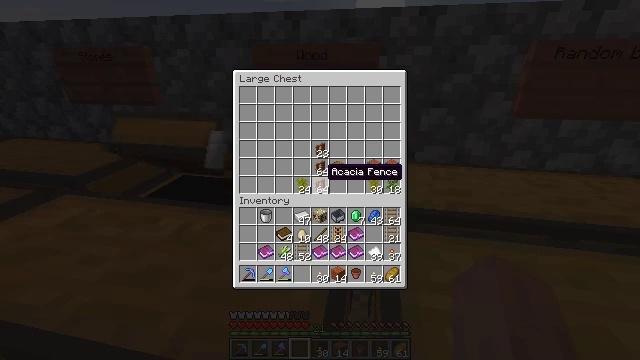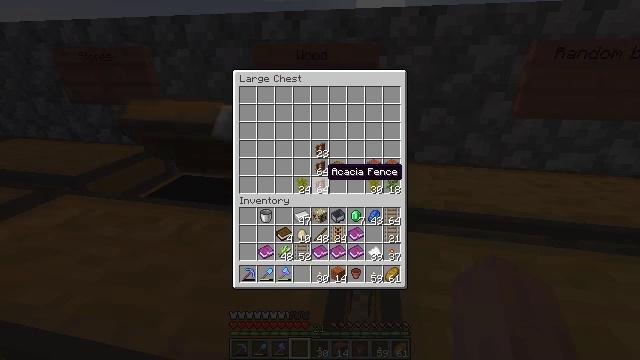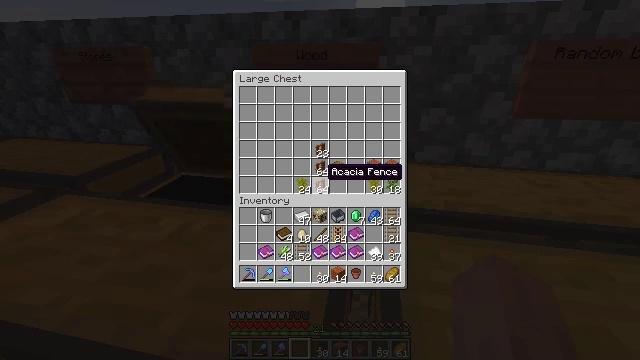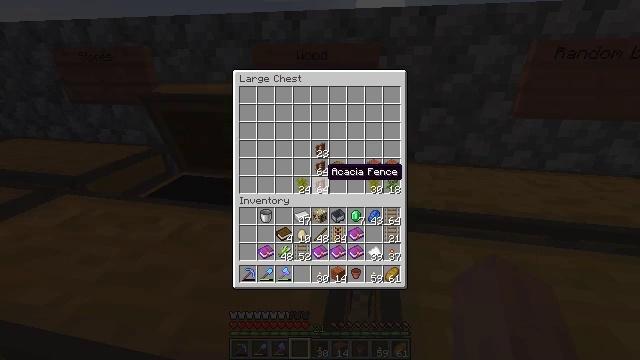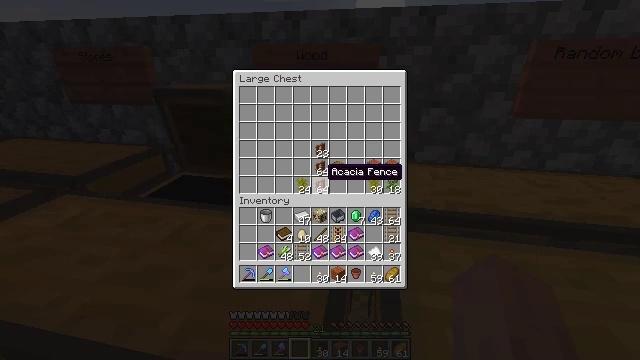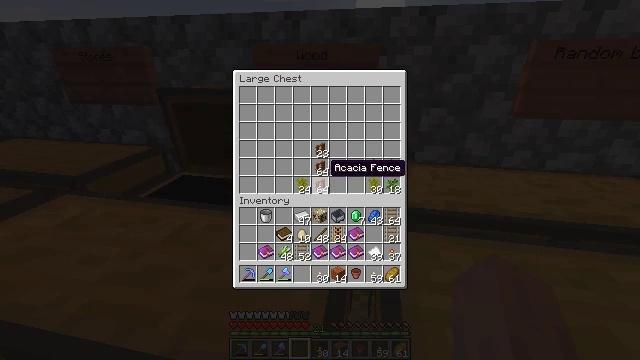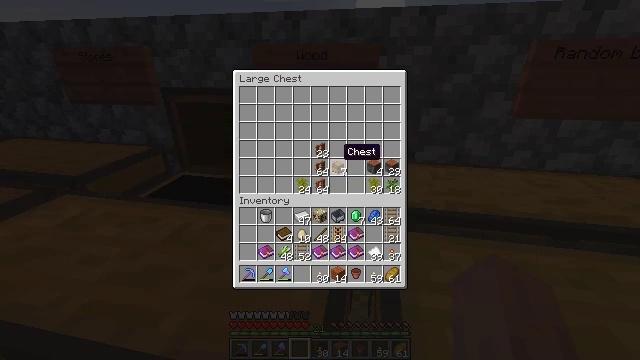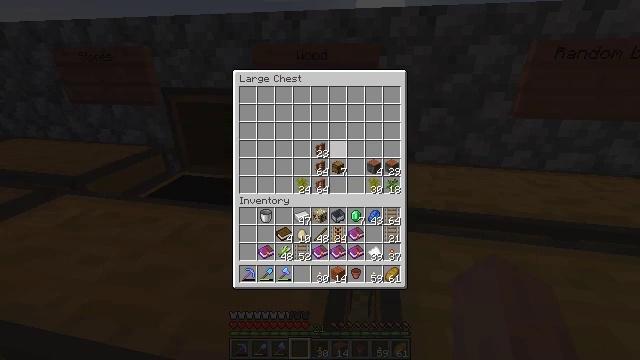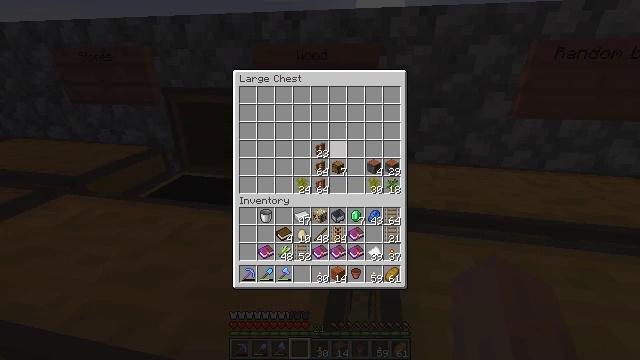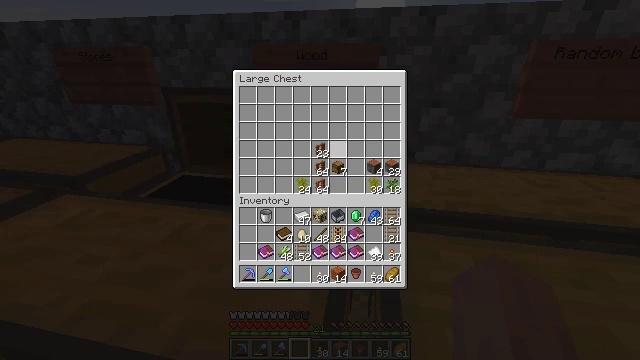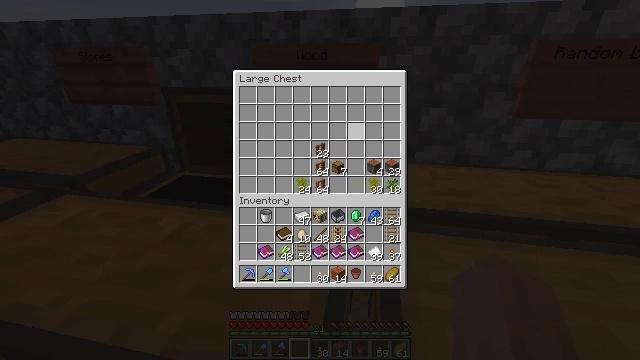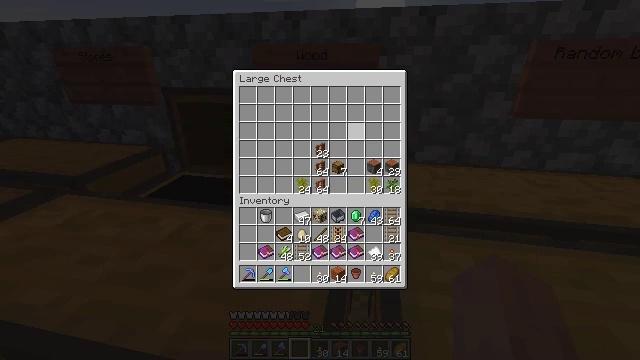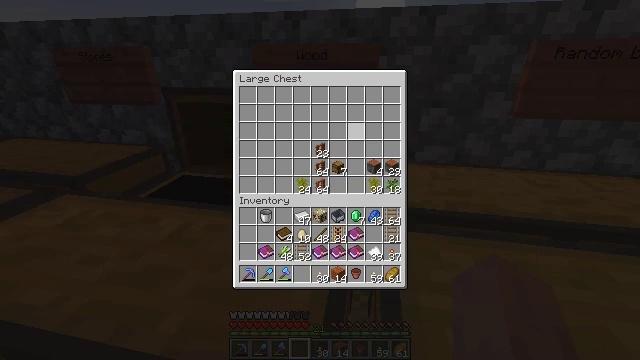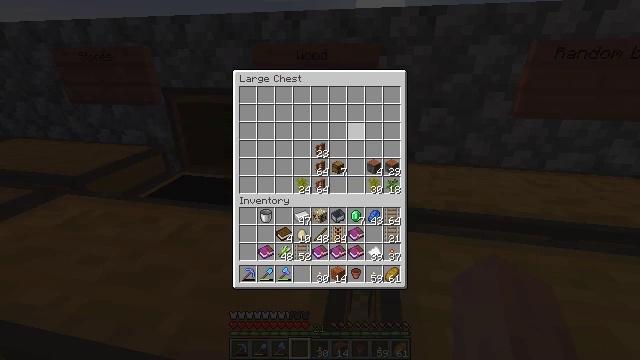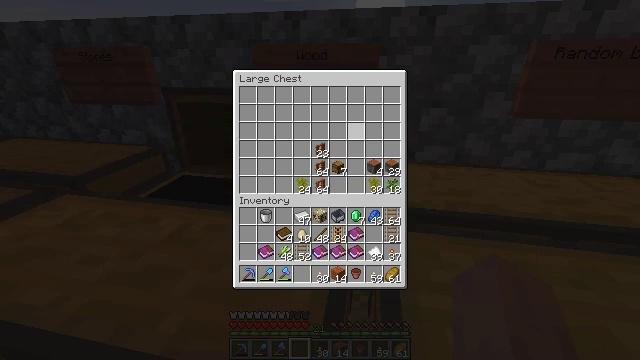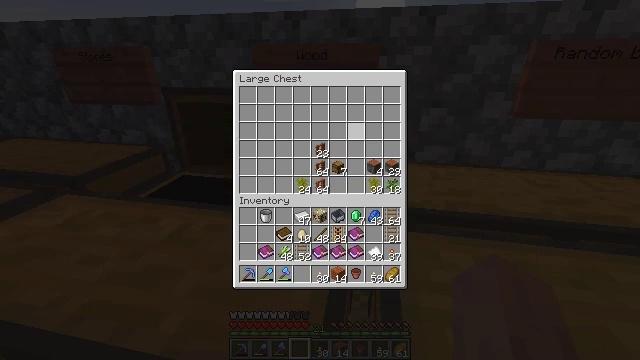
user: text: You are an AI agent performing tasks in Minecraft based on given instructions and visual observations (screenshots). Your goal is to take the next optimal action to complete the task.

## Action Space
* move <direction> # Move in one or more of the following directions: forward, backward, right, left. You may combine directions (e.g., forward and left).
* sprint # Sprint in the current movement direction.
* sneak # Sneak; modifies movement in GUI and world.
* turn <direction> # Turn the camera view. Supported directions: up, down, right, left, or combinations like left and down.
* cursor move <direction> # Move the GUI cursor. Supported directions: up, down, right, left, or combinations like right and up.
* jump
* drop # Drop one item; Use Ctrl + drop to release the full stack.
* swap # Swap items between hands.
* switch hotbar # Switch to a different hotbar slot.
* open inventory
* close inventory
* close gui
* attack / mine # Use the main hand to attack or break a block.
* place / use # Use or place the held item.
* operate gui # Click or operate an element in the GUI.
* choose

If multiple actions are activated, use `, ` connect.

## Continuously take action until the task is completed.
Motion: motion action
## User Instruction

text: Make an acacia sign using acacia planks.
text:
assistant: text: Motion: no_op
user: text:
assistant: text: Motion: no_op
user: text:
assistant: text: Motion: no_op
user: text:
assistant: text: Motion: no_op
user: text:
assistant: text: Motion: no_op
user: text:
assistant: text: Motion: cursor move right and up
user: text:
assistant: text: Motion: no_op
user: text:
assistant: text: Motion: no_op
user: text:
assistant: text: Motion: no_op
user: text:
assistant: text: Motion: cursor move up
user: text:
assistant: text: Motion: no_op
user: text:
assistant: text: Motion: no_op
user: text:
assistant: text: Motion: no_op
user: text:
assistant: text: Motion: no_op
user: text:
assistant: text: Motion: no_op
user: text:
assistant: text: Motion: no_op
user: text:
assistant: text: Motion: no_op
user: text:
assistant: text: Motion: no_op
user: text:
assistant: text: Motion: no_op
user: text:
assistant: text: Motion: no_op
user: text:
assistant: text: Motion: no_op
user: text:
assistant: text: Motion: no_op
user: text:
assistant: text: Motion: no_op
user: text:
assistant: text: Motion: cursor move left
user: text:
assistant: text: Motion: turn left and down
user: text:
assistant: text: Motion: turn left and down
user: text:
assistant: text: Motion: turn left
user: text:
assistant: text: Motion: turn left and up
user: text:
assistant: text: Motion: move forward, turn left and up
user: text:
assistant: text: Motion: move forward, turn left and up